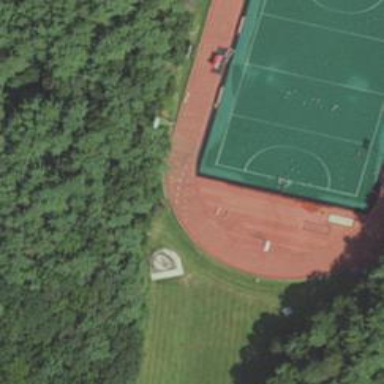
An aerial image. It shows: Pitch designated for field hockey on leisure land.